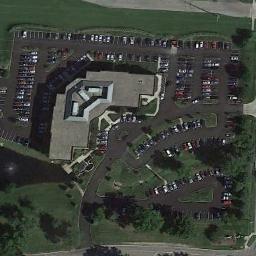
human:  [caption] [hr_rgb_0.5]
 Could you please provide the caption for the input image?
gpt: There are many different colored cars in the parking lot .

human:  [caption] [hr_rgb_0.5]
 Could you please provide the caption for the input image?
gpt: Seven rows of cars were parked in the parking lot .

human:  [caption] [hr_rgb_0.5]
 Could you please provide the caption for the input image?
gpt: The parking lot has lots of neatly arranged cars and a building is surrounded by the parking lot .

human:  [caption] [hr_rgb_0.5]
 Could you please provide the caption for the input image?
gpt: The parking lot is full of cars next to the grass .

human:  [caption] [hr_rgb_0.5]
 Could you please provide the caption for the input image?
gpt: There are some green trees and lawns around the parking lot .